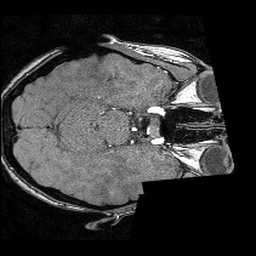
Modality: angio
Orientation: axial
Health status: ill
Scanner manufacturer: philips
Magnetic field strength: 3 T
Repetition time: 0.01837 s
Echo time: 0.003372 s